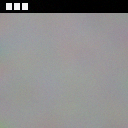
Screen state: on